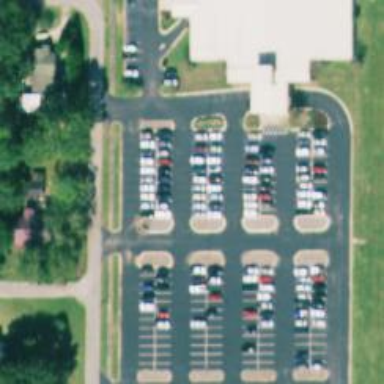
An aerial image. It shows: Parking space.